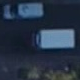
Vehicle type: Heavy Vehicle